Question: Please have a look at the below diagram.

It says,
1. Portfolio has a Provider
2. Portfolio has a Investment_Type
3. Client_Profile has a Client and Portfolio
Now, I need to get the list of 'Clients', 'Portfolios' allocated to each of them, finally the 'Provider' Name and 'Investment_Type' that each Portfolio has.
Below is my query to get the data
'''
SELECT Client_Portfolio.*,
Client.Name as "Client Name",
Provider.Name as "Provider Name",
Portfolio.*
FROM Client_Portfolio
INNER JOIN Client ON Client_Portfolio.idClient = Client.idClient
INNER JOIN Portfolio ON Client_Portfolio.idPortfolio = Portfolio.idPortfolio
INNER JOIN Provider ON Portfolio.idProvider = Provider.idProvider
'''
But it didn't work, it gave me the incorrect results, it only displayed 2 results belong to a one 'Client' and that is all.
So, how can I achieve this task?
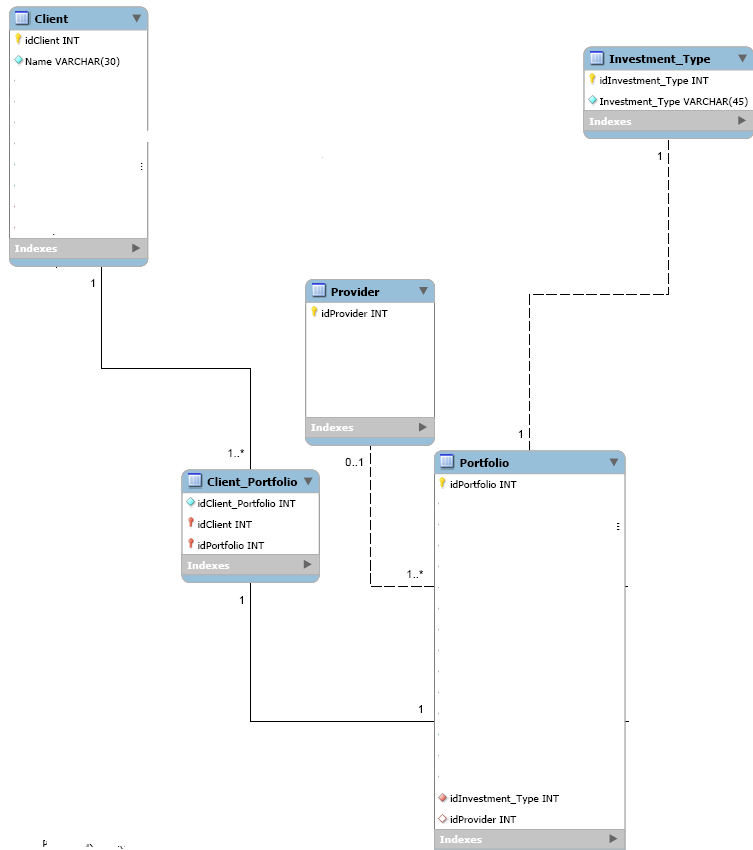
Answer: 'INNER JOIN's will only show rows where all tables provide non-null values. Since your schema contains optional providers, you will need to use some kind of outer join instead (e.g. 'LEFT JOIN'):
'''
SELECT Client_Portfolio.*,
Client.Name as "Client Name",
Provider.Name as "Provider Name",
Portfolio.*
FROM Client_Portfolio
INNER JOIN Client ON Client_Portfolio.idClient = Client.idClient
INNER JOIN Portfolio ON Client_Portfolio.idPortfolio = Portfolio.idPortfolio
-- show row even if it does not have a provider:
LEFT JOIN Provider ON Portfolio.idProvider = Provider.idProvider
'''